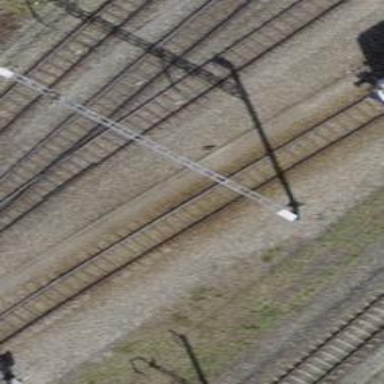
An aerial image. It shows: Railway with electrified contact lines.